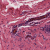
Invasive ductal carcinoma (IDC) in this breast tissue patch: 0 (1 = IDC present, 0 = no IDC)